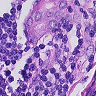
Metastatic tissue present: yes